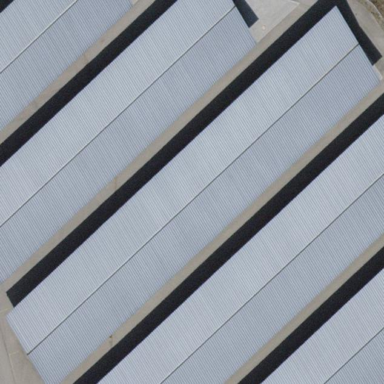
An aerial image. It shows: View of roof of building.